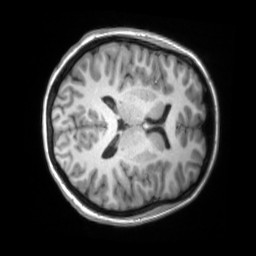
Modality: T1w
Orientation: axial
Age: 23
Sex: female
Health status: ill
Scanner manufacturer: siemens
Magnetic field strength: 3 T
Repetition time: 2.2 s
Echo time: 0.00157 s